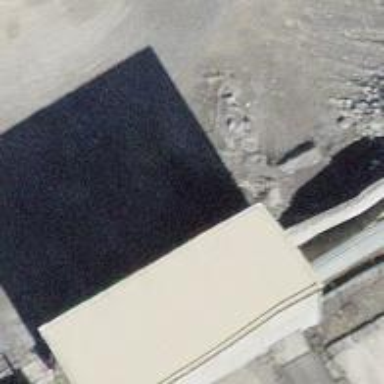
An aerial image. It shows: Building with flat roof.